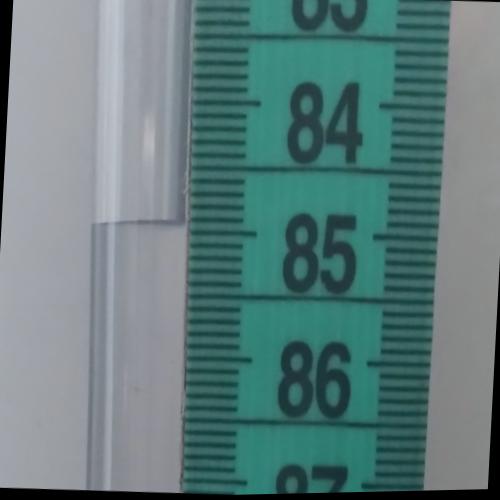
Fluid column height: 84.9 cm